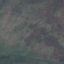
Land use / land cover: HerbaceousVegetation